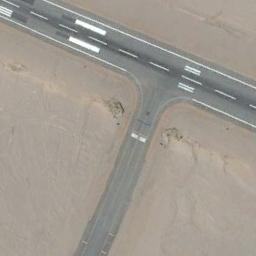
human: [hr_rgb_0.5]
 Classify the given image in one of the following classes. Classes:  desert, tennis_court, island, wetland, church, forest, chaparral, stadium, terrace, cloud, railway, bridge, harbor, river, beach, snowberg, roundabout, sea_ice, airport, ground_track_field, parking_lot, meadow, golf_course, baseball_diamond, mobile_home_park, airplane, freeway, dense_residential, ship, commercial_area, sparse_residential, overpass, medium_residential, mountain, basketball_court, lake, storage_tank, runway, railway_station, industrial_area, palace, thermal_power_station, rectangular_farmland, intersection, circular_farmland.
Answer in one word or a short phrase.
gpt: runway